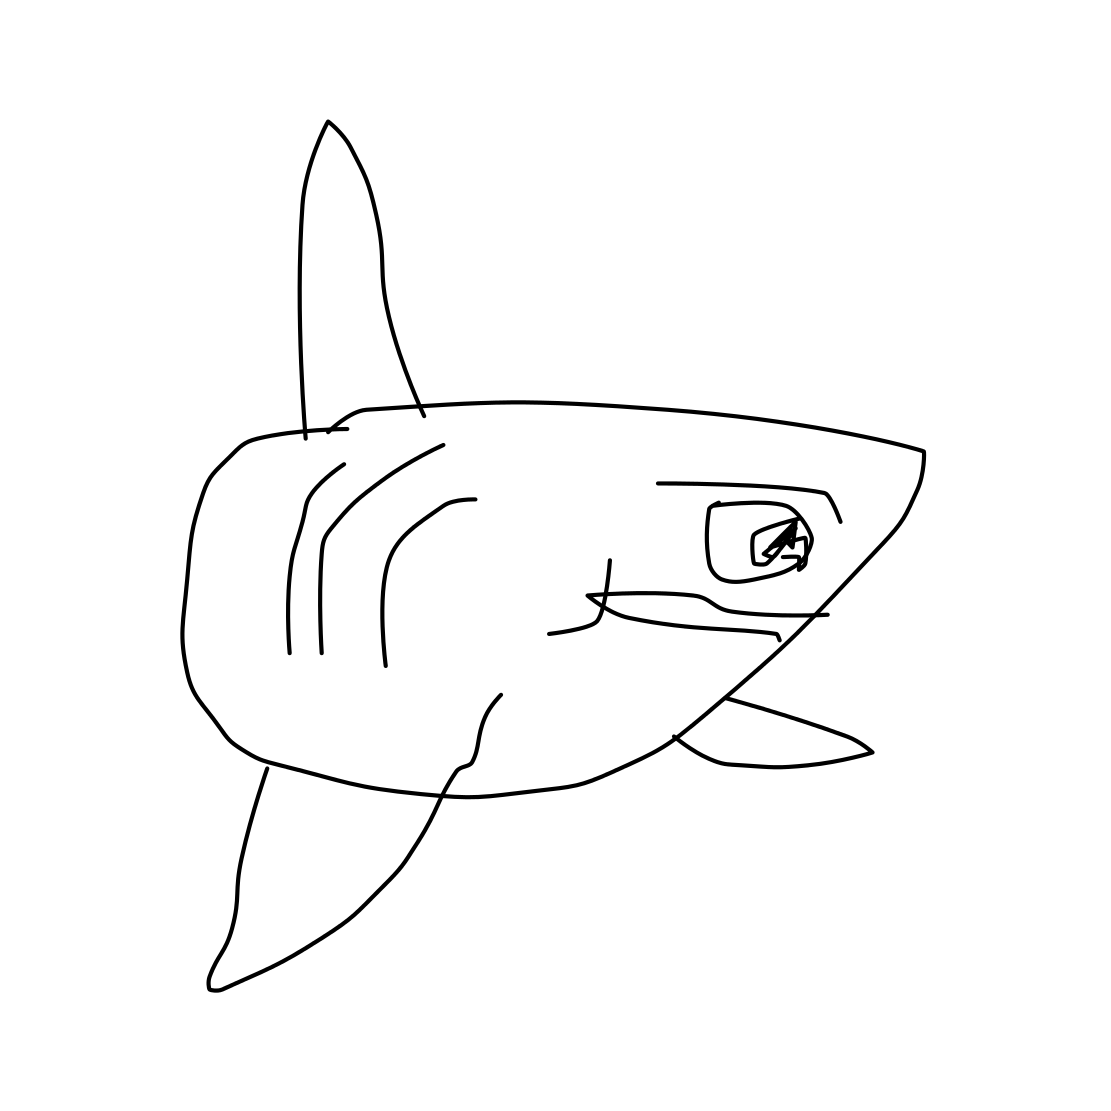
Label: shark